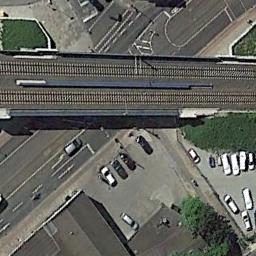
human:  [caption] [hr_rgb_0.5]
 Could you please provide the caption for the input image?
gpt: These railways have a piece of equipment beside and a road is under the railways .

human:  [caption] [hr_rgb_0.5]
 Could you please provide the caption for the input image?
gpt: Many cars are beside the railway .

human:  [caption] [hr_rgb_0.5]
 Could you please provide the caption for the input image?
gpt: There are many trees in the middle of the two railways .

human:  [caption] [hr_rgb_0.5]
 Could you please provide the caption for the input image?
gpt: The railway is next to some trees and parking lot .

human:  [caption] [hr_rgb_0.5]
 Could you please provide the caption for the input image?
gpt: There are some cars and green lawns beneath the railway .